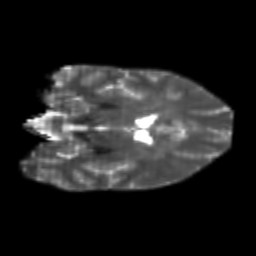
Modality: T2w
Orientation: coronal
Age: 22
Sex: female
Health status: healthy
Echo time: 0.074 s